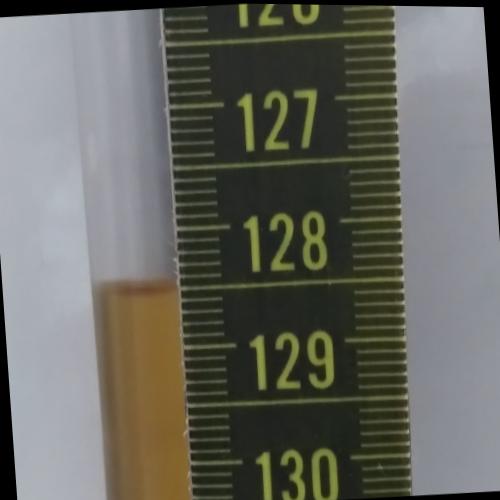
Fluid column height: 128.5 cm